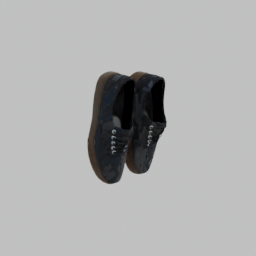
Label: people